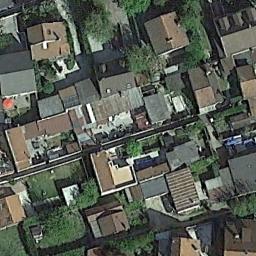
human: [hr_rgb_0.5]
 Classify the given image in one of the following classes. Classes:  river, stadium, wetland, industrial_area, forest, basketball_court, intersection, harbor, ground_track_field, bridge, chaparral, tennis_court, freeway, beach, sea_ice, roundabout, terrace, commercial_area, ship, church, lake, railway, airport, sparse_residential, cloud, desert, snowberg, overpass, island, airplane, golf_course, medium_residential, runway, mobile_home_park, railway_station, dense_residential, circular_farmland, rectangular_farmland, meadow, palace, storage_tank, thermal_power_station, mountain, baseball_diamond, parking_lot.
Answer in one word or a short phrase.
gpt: dense_residential